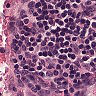
Metastatic tissue present: no